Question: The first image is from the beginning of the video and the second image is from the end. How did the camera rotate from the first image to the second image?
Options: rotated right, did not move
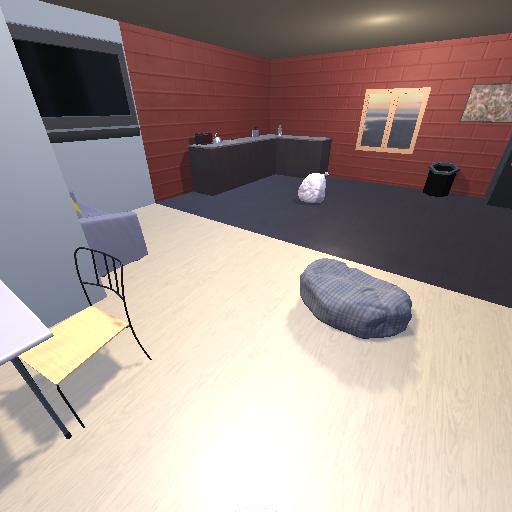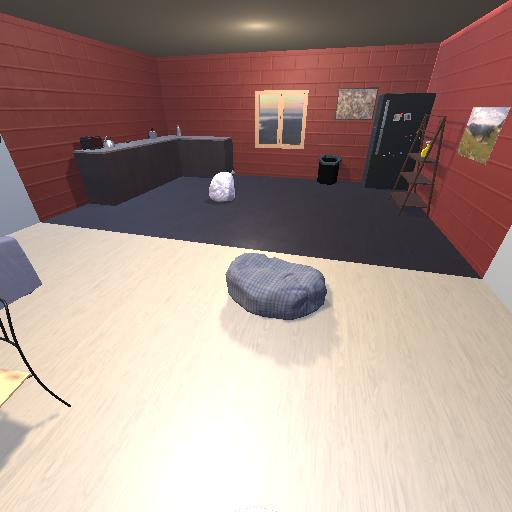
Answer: rotated right